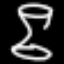
Label: hourglass